Question: A very, very simple question. I am developing an app for Android in Eclipse using the SDK of Android an so on, nothing special. My app is going to be a geo-location type. Like this.

I'm a newbie in the AR applications. I have seen some SDK's like Wikitude, that help us developing this kind of apps.
The question is: (more hard-working and time, i guess).
Thank you people.
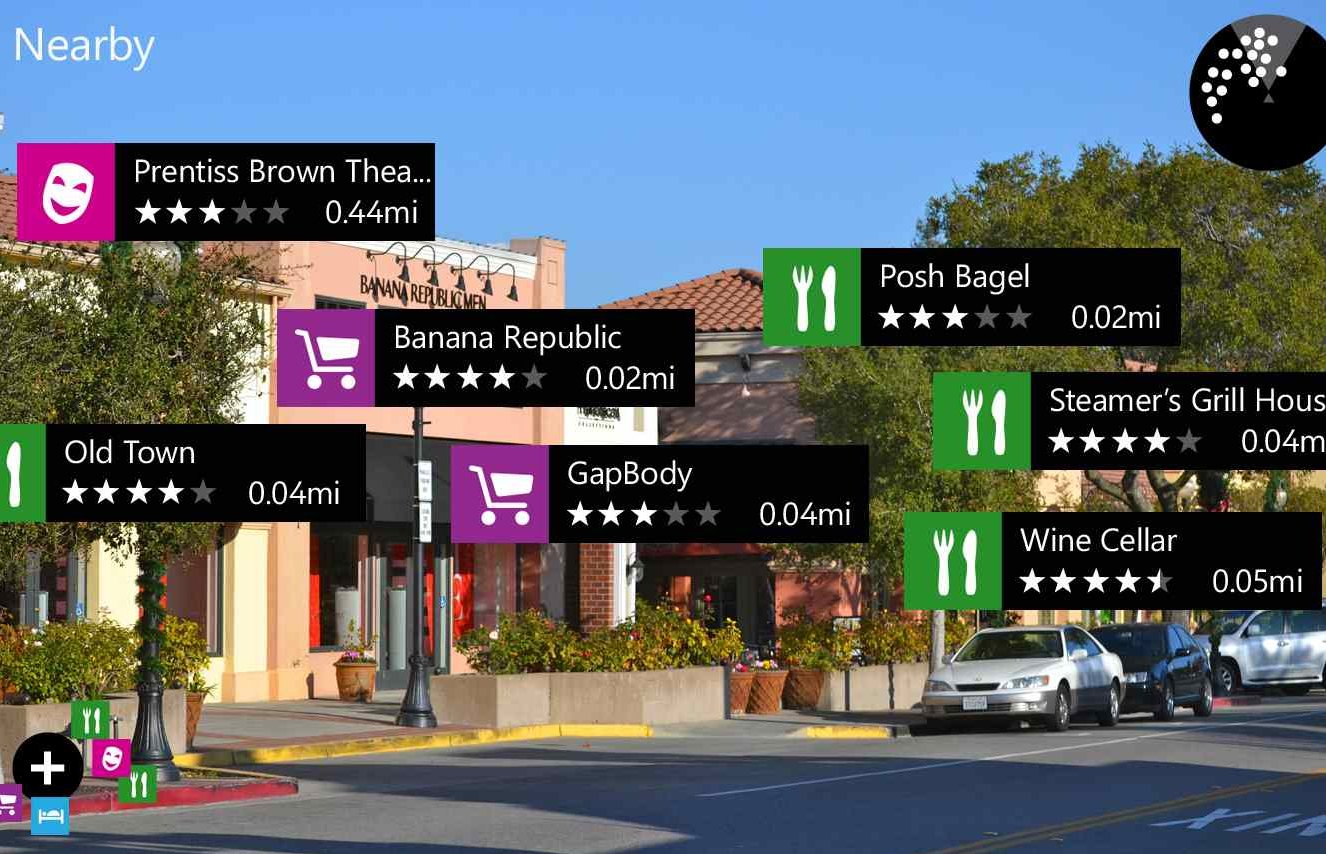
Answer: > Is it really necessary to download an alternative SDK for this, or, in theory, I could built it by myself without any extra-download?
Wikitude and similar frameworks were written by programmers. Other programmers could write one as well. Hence, in theory, if you are a programmer, you could write one.
However, since something like Wikitude probably has in excess of a hundred developer-years worth of engineering in it by this point, you may wish to use an existing framework, unless you have a rather long timeframe for developing the app.